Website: lowes
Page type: cart
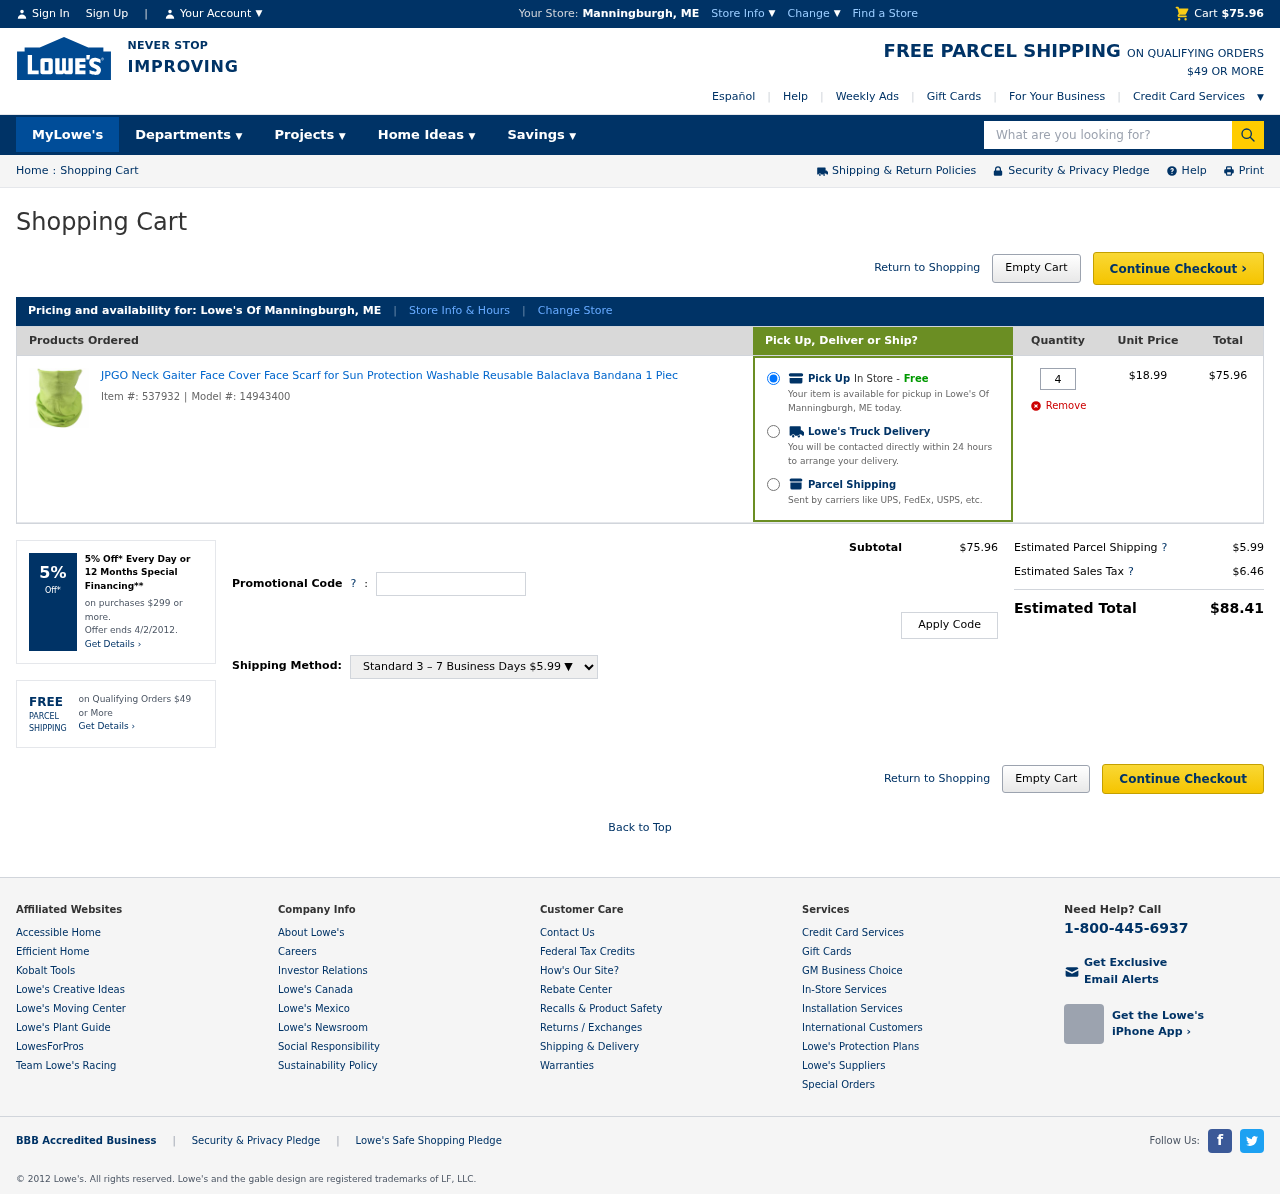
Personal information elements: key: PII_CITY_STATE
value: Manningburgh, ME
Product elements: key: PRODUCT1_NAME
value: JPGO Neck Gaiter Face Cover Face Scarf for Sun Protection Washable Reusable Balaclava Bandana 1 Piec
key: PRODUCT1_PRICE
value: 18.99
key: PRODUCT1_QUANTITY
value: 4
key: PRODUCT1_ITEM_NUMBER
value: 537932
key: PRODUCT1_MODEL_NUMBER
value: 14943400
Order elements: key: ORDER_SUBTOTAL
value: $75.96
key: ORDER_ITEM_TOTAL
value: $75.96
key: ORDER_SHIPPING
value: $5.99
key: ORDER_TAX
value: $6.46
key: ORDER_TOTAL
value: $88.41
Search elements: key: HEADER_SEARCH
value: What are you looking for?